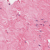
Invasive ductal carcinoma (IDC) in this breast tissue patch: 0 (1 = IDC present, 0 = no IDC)